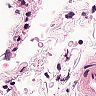
Metastatic tissue present: no